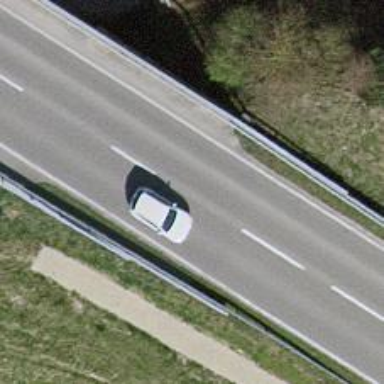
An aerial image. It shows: Secondary road with bridge.